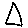
Label: triangle